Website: crate-barrel
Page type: account-selection
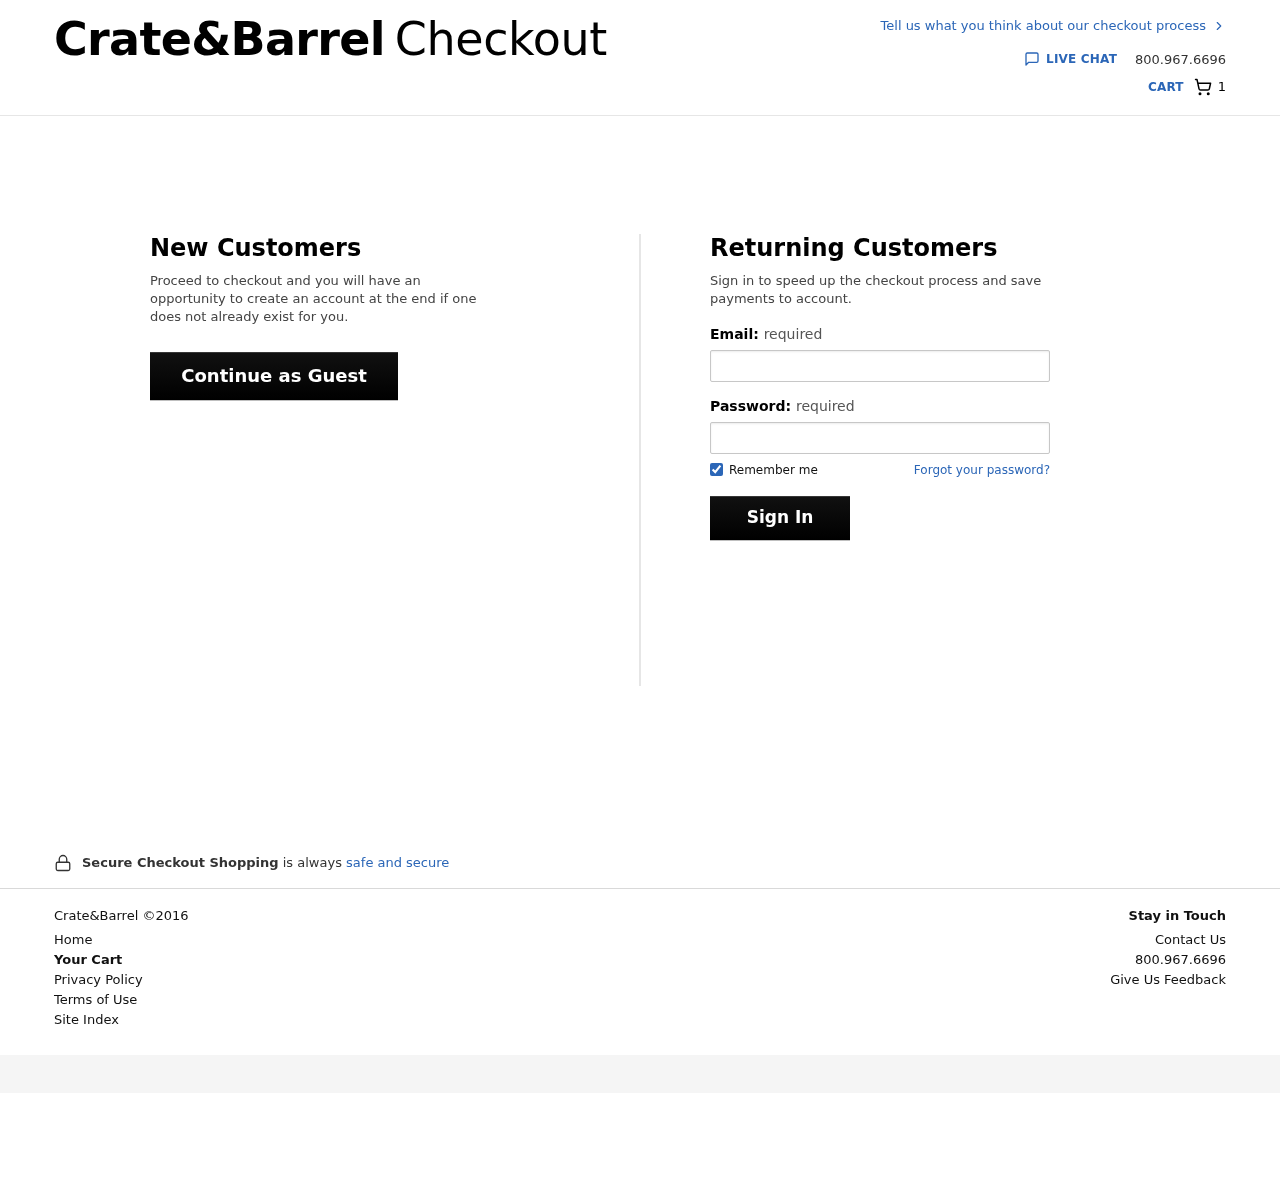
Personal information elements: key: PII_EMAIL
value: darren_lara@gmail.com
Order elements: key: ORDER_NUM_ITEMS
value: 1